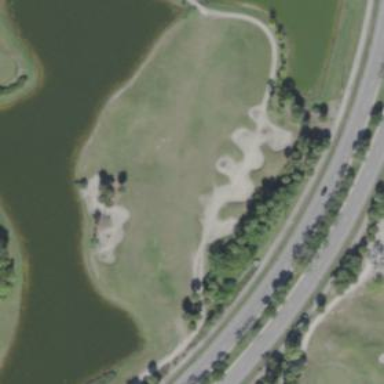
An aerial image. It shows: Golf fairway surrounded by grass.